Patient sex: M
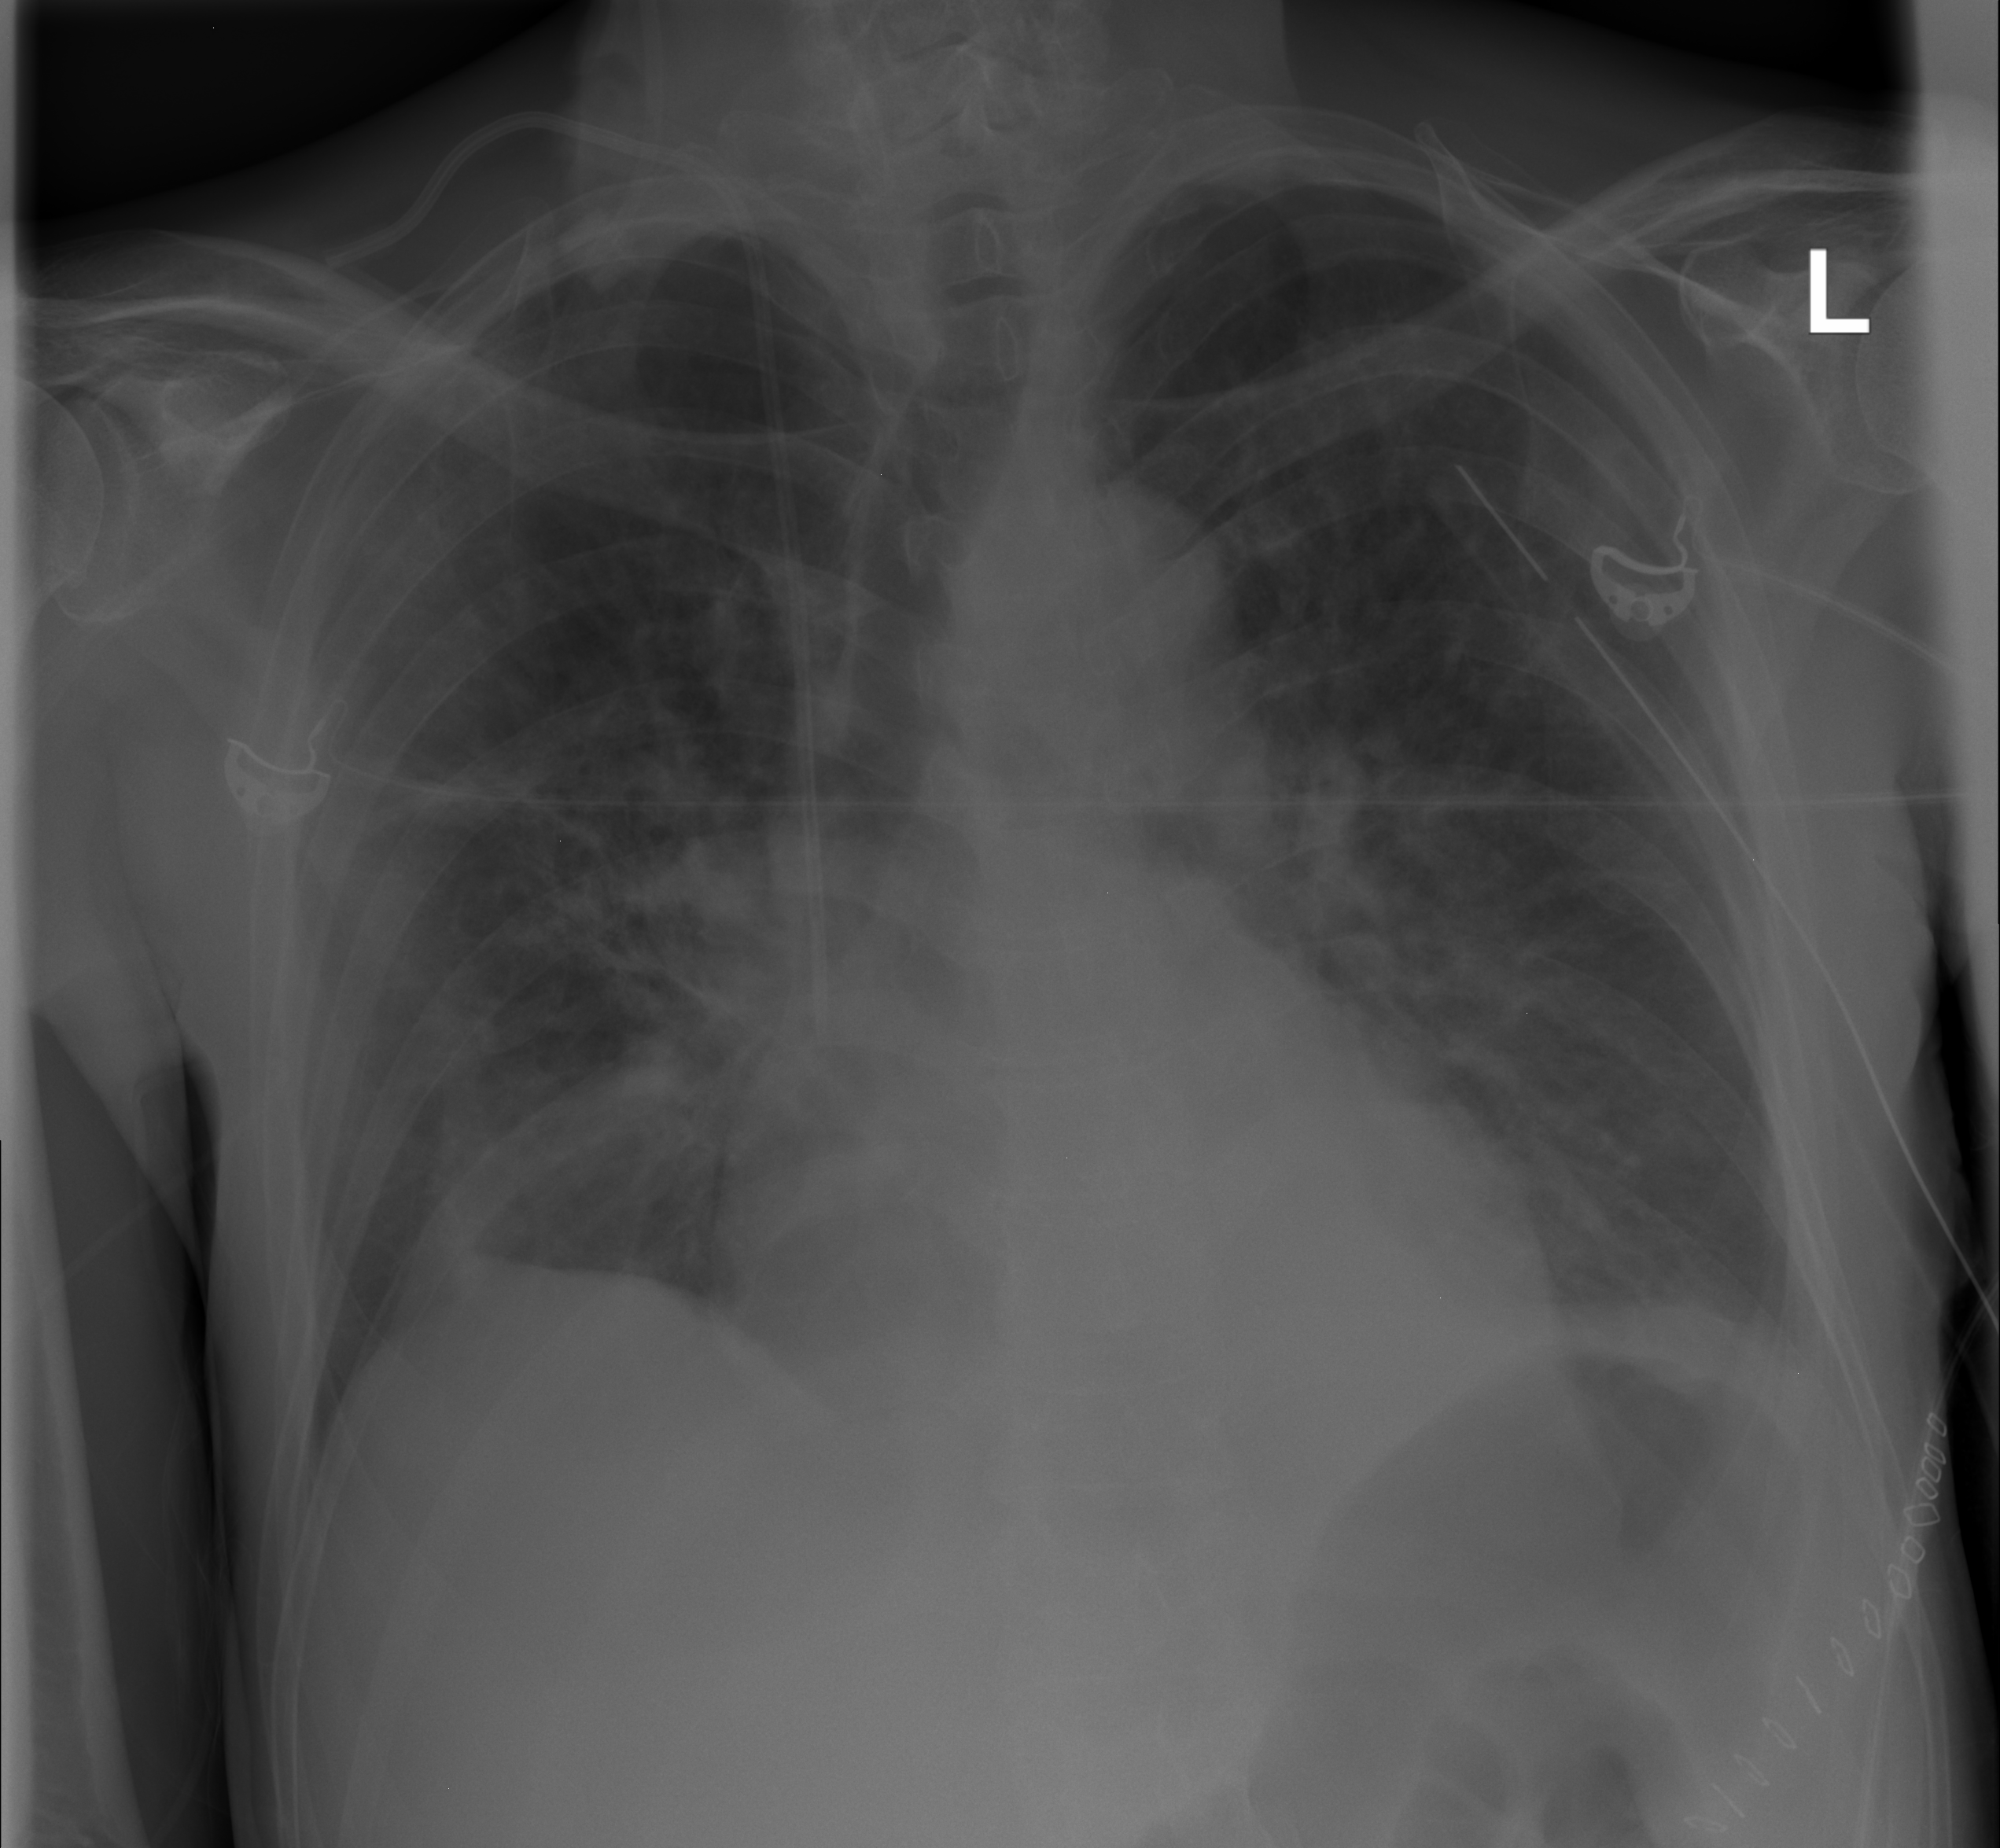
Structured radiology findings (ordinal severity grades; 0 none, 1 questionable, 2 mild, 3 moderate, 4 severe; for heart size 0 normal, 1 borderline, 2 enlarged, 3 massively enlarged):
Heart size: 2
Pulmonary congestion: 2
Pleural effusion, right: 0
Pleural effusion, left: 2
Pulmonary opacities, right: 2
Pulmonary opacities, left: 0
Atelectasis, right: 0
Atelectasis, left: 0